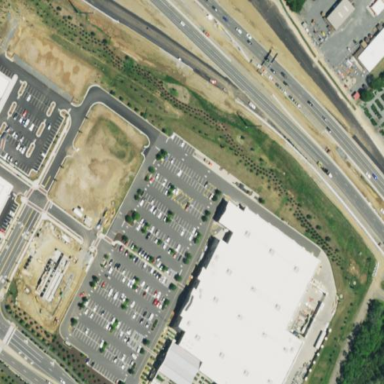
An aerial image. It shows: Parking area with asphalt surface.